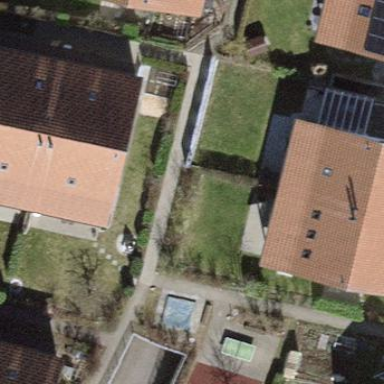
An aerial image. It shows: Semi-detached house.